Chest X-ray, PA view. Patient: 45 years old, sex F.
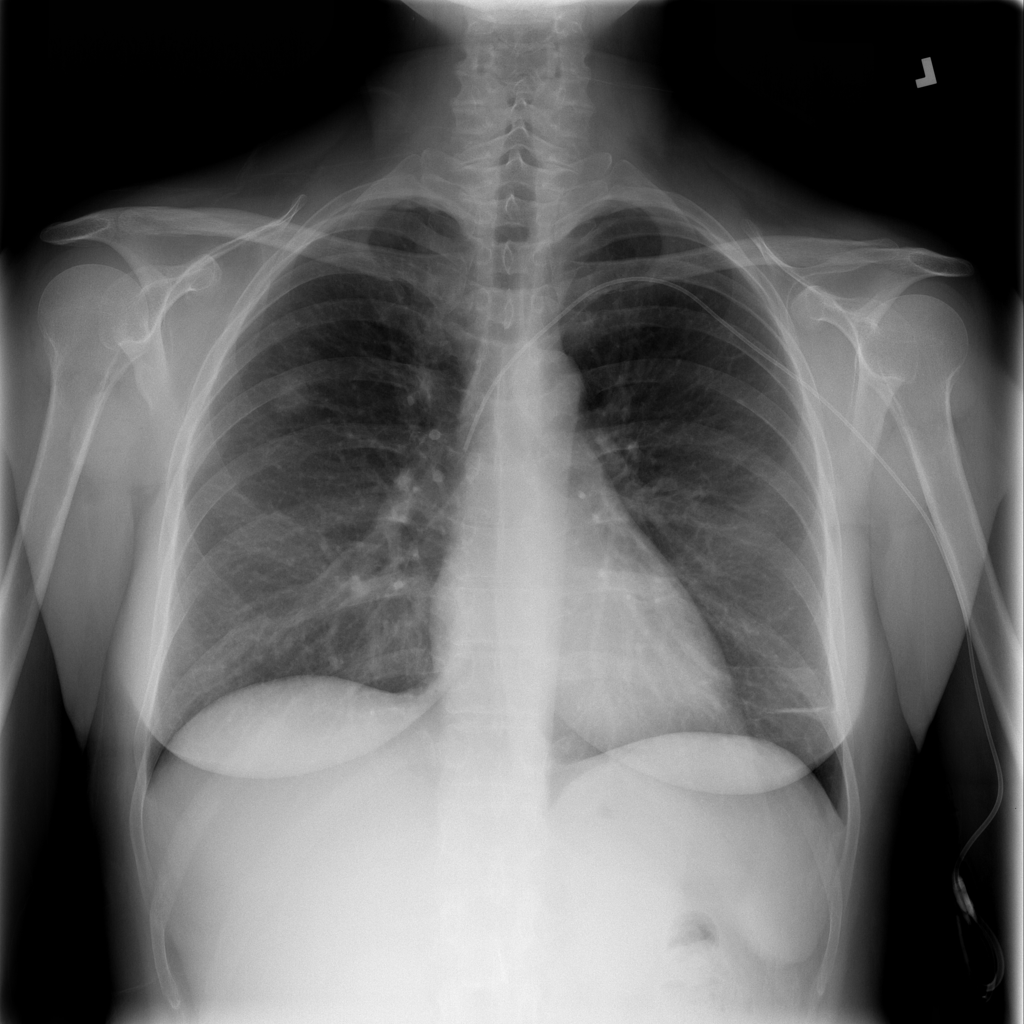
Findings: No Finding